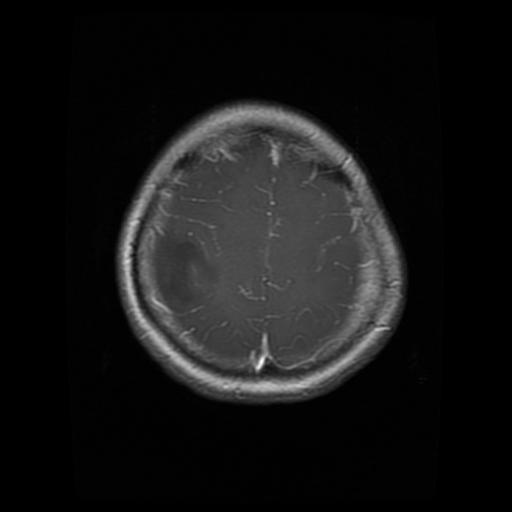
Label: glioma